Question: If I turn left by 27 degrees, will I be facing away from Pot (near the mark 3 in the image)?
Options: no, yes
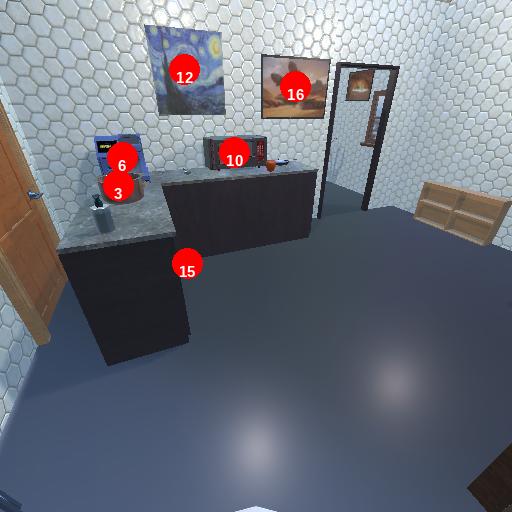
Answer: no